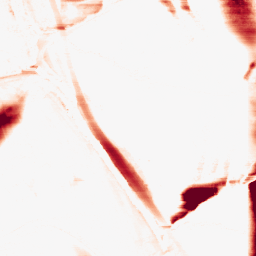
Category: morphological
Decomposition family: morphological_rect
Decomposition parameters: operation: opening
width: 50
height: 3
Upsampling method: lanczos
Upsampling parameters: scale: 2
Upsampling scale: 2